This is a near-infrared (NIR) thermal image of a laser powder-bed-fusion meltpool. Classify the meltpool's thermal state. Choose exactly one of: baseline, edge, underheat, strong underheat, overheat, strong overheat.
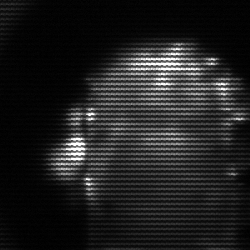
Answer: baseline